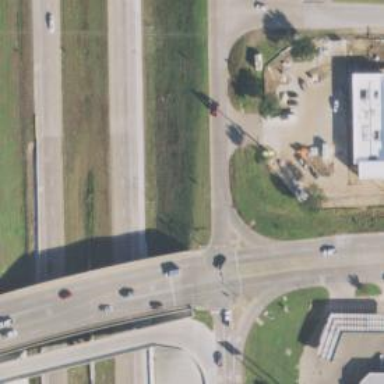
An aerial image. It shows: Secondary link road.